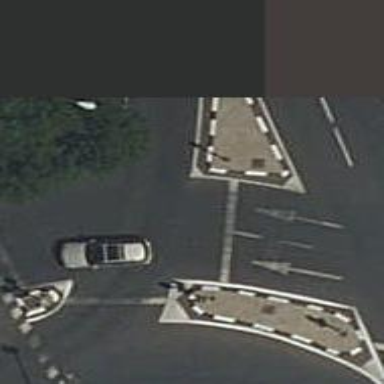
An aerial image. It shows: Road with traffic signals controlling the flow of traffic.